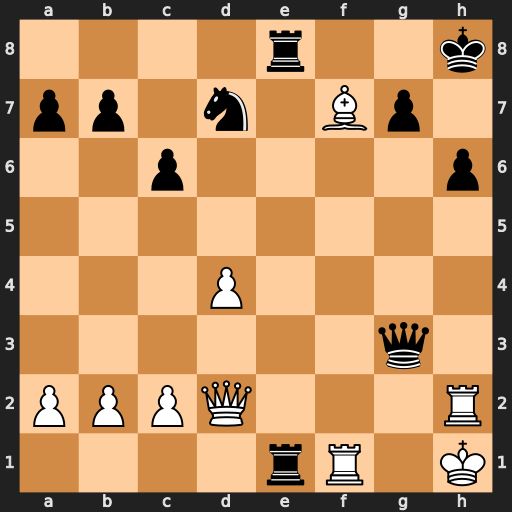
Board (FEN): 4r2k/pp1n1Bp1/2p4p/8/3P4/6q1/PPPQ3R/4rR1K
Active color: w
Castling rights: -
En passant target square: -
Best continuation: Rxh6+ gxh6 Qxh6#